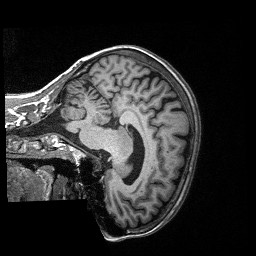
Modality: T1w
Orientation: sagittal
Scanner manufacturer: siemens
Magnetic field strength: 3 T
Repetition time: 2.3 s
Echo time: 0.00226 s